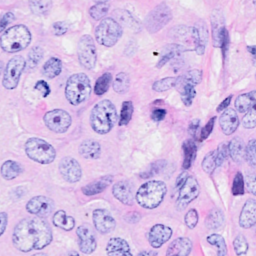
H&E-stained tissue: Breast